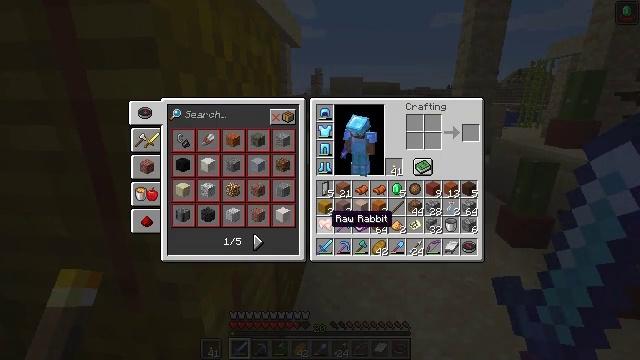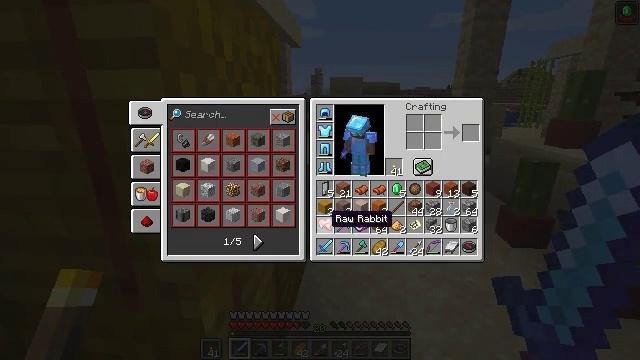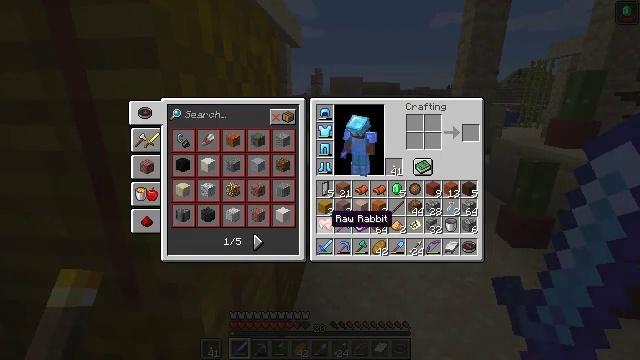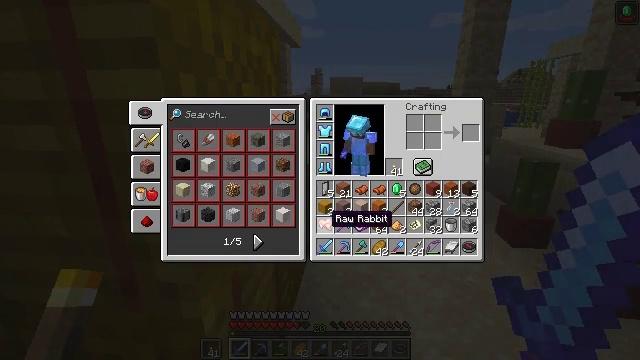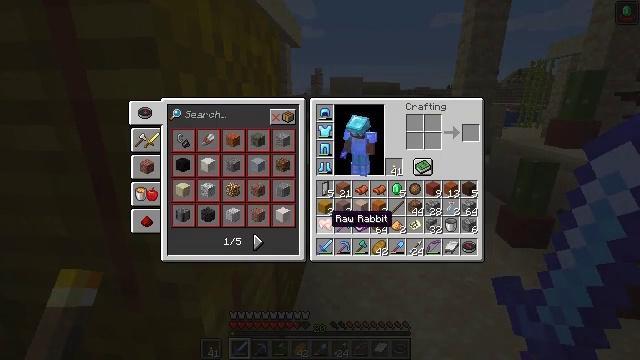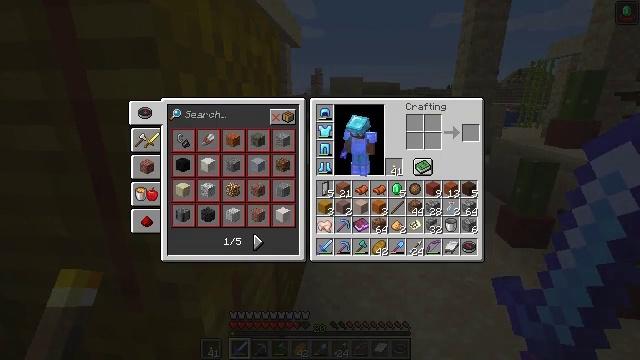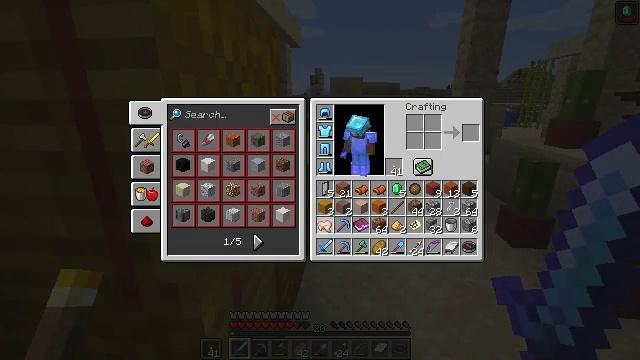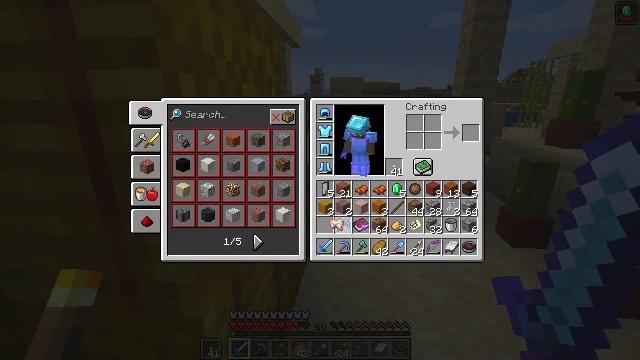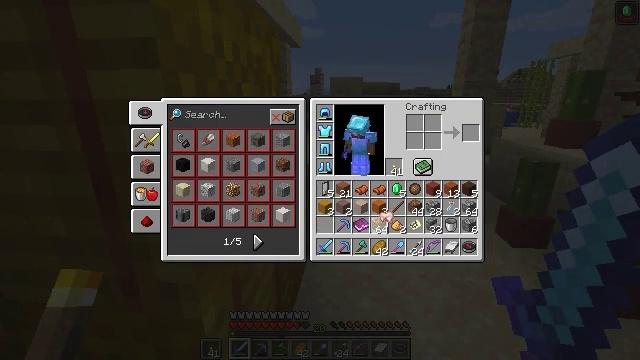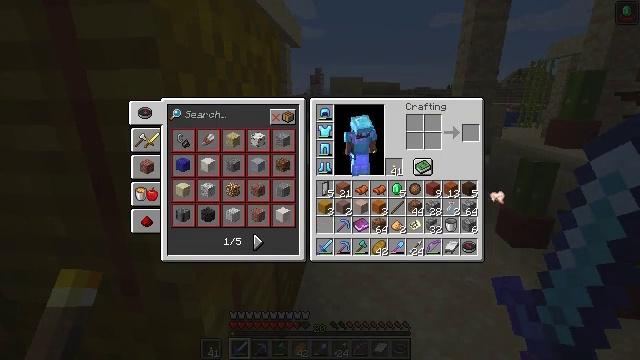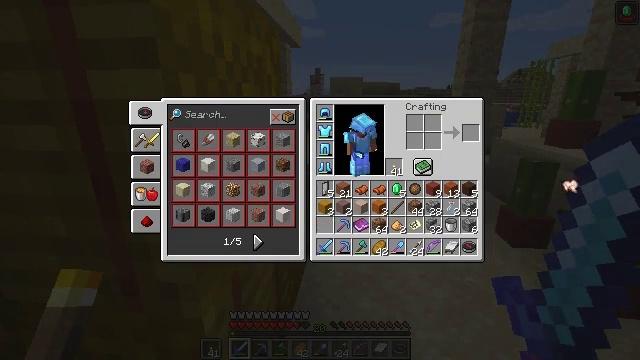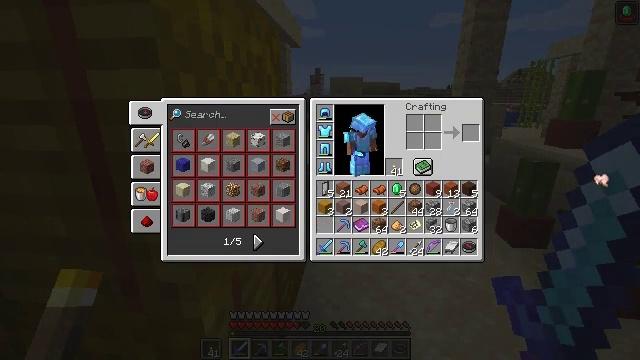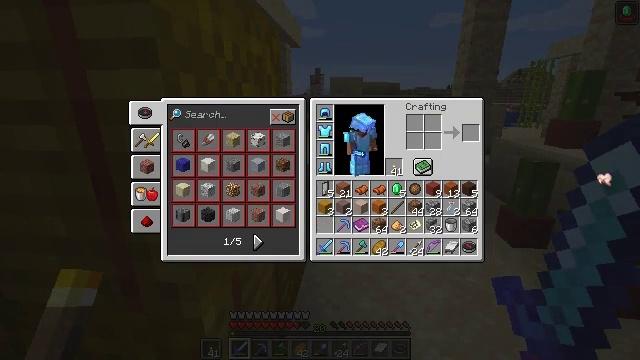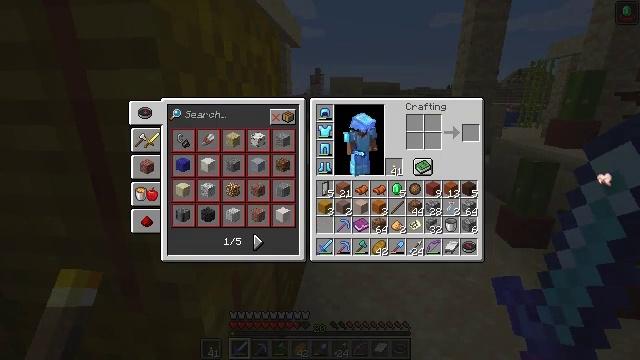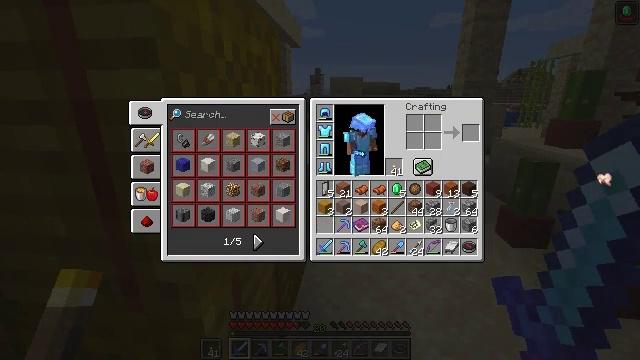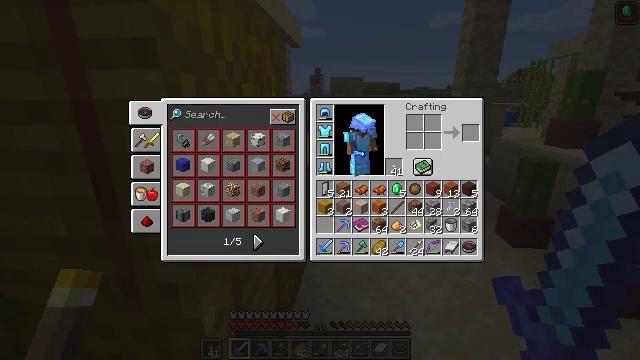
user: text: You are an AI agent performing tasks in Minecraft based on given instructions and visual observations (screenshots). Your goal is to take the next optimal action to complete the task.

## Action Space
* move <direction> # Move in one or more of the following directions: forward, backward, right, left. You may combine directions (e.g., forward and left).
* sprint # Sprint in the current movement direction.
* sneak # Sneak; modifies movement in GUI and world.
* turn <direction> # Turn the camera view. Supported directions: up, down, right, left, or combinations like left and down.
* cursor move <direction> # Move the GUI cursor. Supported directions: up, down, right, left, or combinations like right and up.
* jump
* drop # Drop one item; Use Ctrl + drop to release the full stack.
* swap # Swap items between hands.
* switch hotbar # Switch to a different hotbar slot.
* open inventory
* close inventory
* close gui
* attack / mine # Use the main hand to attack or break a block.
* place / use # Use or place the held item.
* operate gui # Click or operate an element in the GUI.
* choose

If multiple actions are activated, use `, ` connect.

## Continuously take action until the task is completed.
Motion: motion action
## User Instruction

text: Drop a rabbit.
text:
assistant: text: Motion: no_op
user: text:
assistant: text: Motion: no_op
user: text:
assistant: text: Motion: no_op
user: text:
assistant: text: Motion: no_op
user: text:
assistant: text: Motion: operate gui
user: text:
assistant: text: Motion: operate gui
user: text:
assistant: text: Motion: cursor move right, operate gui
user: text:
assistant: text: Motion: cursor move right and up
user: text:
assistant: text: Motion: cursor move right and up
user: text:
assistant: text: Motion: cursor move right and up
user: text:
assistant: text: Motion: cursor move right
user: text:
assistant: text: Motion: operate gui
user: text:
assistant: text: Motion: operate gui
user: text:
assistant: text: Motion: operate gui
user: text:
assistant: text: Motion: no_op
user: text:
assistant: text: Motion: no_op
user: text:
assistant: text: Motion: no_op
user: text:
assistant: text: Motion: no_op
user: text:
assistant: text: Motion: no_op
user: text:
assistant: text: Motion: no_op
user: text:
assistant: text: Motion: no_op
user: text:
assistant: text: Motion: close inventory
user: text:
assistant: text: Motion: close inventory
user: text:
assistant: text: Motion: close inventory
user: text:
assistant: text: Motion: turn right
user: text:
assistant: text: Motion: move forward, turn right
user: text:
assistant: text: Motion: move forward
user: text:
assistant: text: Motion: move forward
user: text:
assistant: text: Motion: move forward
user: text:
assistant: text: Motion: move forward